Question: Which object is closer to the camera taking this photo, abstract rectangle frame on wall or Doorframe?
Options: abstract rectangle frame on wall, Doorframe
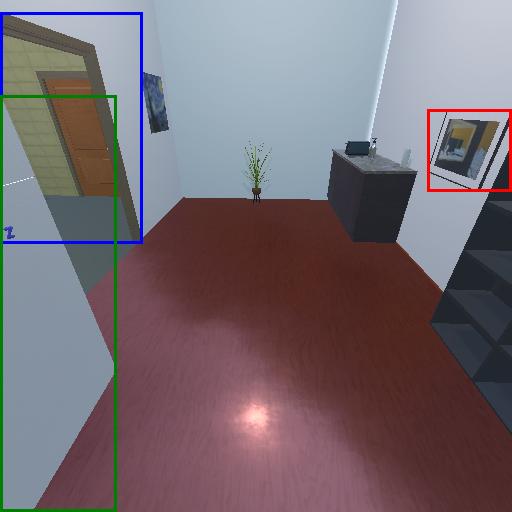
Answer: abstract rectangle frame on wall